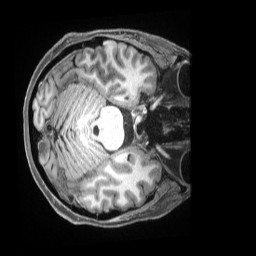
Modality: T1w
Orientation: axial
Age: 54
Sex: female
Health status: ill
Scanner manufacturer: siemens
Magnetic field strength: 3 T
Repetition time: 2.5 s
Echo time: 0.00181 s